Question: This is from a hacker rank practice problem(not a competition) <URL>. Just doing this for practice.
The problem just asks you to take a set number for 32 bit integers and for each one, invert all the bits inside that integer and print out the result
Here's my code so far
'''
static long getComplement(long c) {
long complement = 0;
for(int k = 31; k >= 0 ; k --) {
long evaluateBit = c >> k;
if(evaluateBit == 1) {
evaluateBit = 0;
} else {
evaluateBit = 1;
}
complement += evaluateBit << k;
}
return complement;
}
'''
Here is my high level pseudo code thinking. I will evaluate every bit in the integer. To do this, I have to right shift the bit by its position(something that was at position 31 would have to be right shifted by 31 to get to position 0 so I can evaluate it). That's why my loop started at 31 and ends at 0. And then once i get the bit at that position, I will invert it with a conditional statement and then left shift the result by the same result. I will finally add it to the sum I am keeping (what was 0 * 2 ^ 31 will consist of 1 * 2 ^ 31)
Does anyone see any problems with my pseudo code?
There has to be a problem because when I tried running the code in my IDE, here is what I got when I debugged the code
I tried doing a test run with a input of 0.
After my first run(k=31), I somehow get a negative number. Does anyone know what the problem is or how I can fix this?
I made sure that I used the right shift operators as well, from <URL>
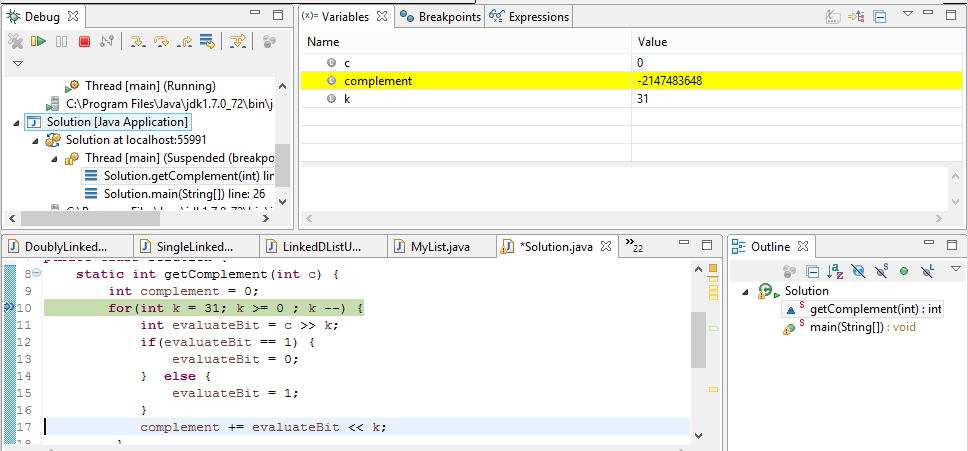
Answer: Your first iteration changes the left most bit from 0 to 1. This is the sign bit, so of course you got a negative number.
EDIT :
change
'''
evaluateBit = (c >> k);
'''
to
'''
evaluateBit = (c >> k) & 1;
'''
In order for evaluateBit to really contain the value of a single bit.